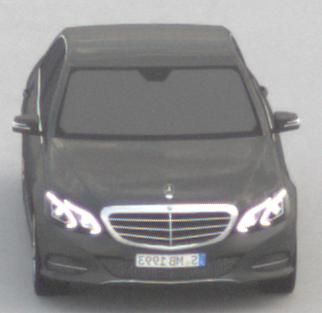
Make: Mercedes-Benz
Model: E 200
Detailed model: E-Class (212) Limousine
Model produced from: 2013/04
Model produced until: 2015/10
Doors: 4
Color: gray
Road condition: dry road
Daytime: midday
Contrast: low contrast